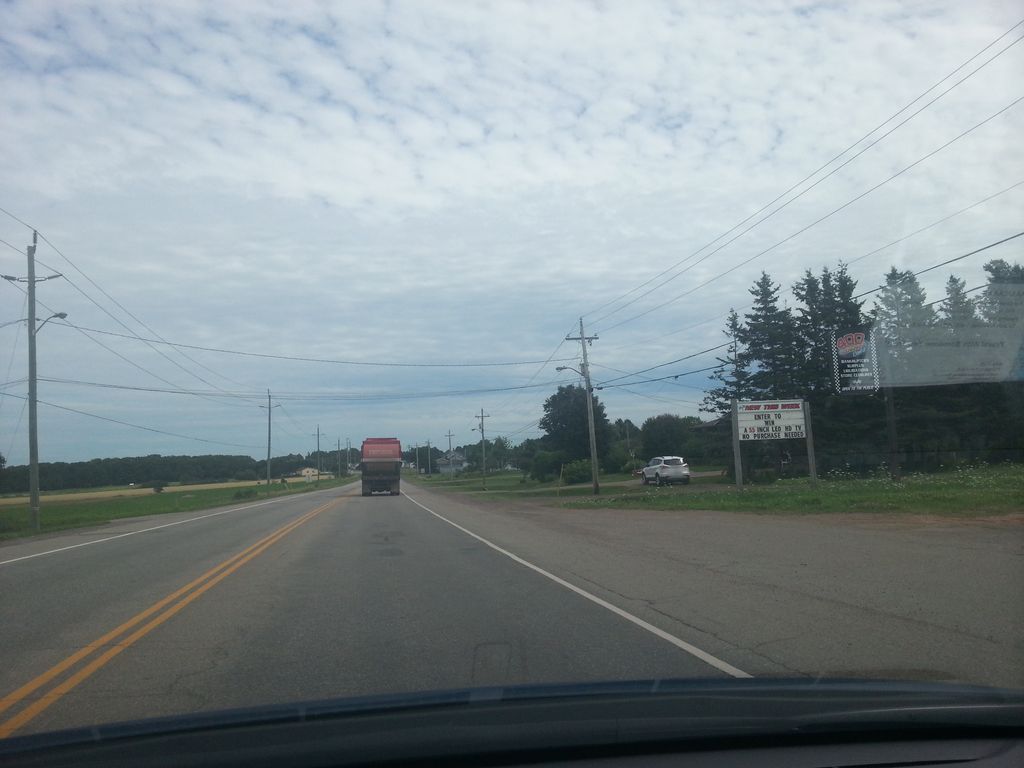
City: charlottetown